Question: I have searched a lot for something to point me in the right direction,
but I can't seem to figure it out/find something that is right for my situation.
In my game you play for a total of 20 years.
Each year you can choose from 6 cases. Each case changes different values,
and each year is influenced by the values of the previous year.
Due to some random factors there is almost always a different end result/optimum result.
In case of the optimum result. I used to calculate the highest case each year individual.
But since each year is influenced by the values of the previous year, it is far from certain
that those 20 year cases are the optimum result. For example:

This will be the case for 6 scenarios in a period of 20 years.
So there will be 365.<PHONE>.976 different end results. And I want to get the highest
end result.
Could anyone please give me some advice/ideas on how to approach this ridiciously large
data structure.
I hope I gave a clear explanation on this problem.
Thanks in advance.
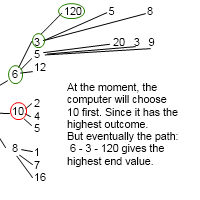
Answer: In short, you won't be able to find a guaranteed best solution for this problem. A good middle ground might be to go, for example, 5 years deep (7776 variations) and select the 5 best scoring solutions of those. Then repeat the process from each of those partial solutions. That should yield about 124416 calculations, which shouldn't take too long to test.